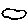
Label: cloud